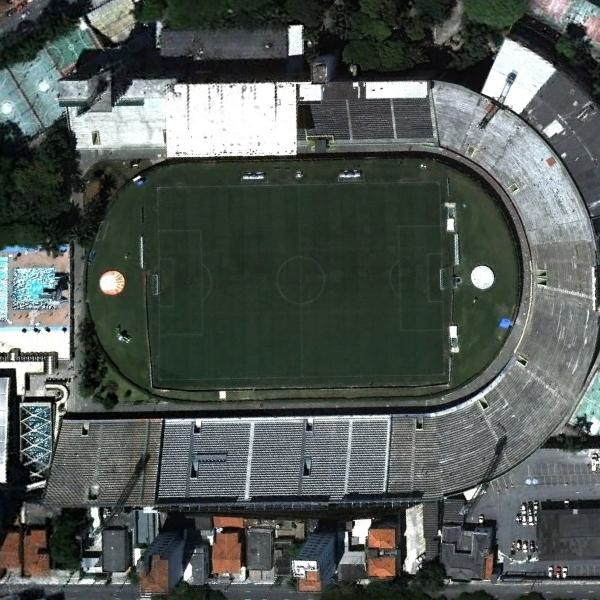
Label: Stadium